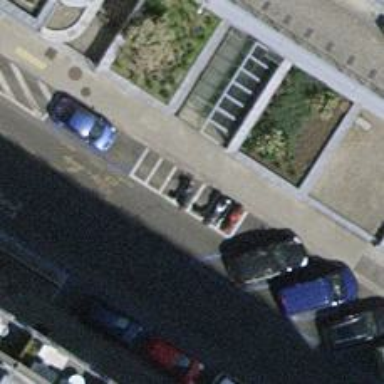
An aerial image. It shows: Motorcycle parking facility.